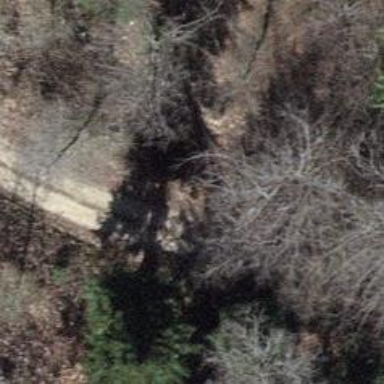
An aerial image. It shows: Culvert tunnel.